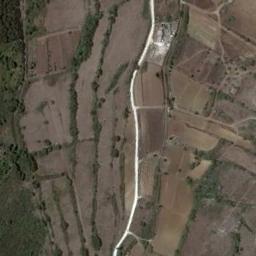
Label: rectangular_farmland